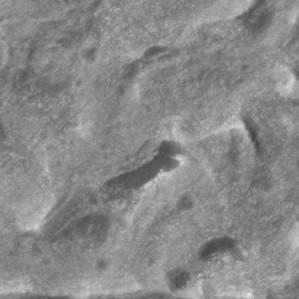
Label: non_frost